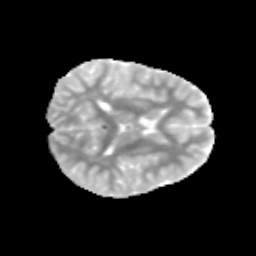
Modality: MD
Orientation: axial
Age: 11
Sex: male
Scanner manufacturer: siemens
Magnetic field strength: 3 T
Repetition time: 3.8 s
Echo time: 0.07 s